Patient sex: M
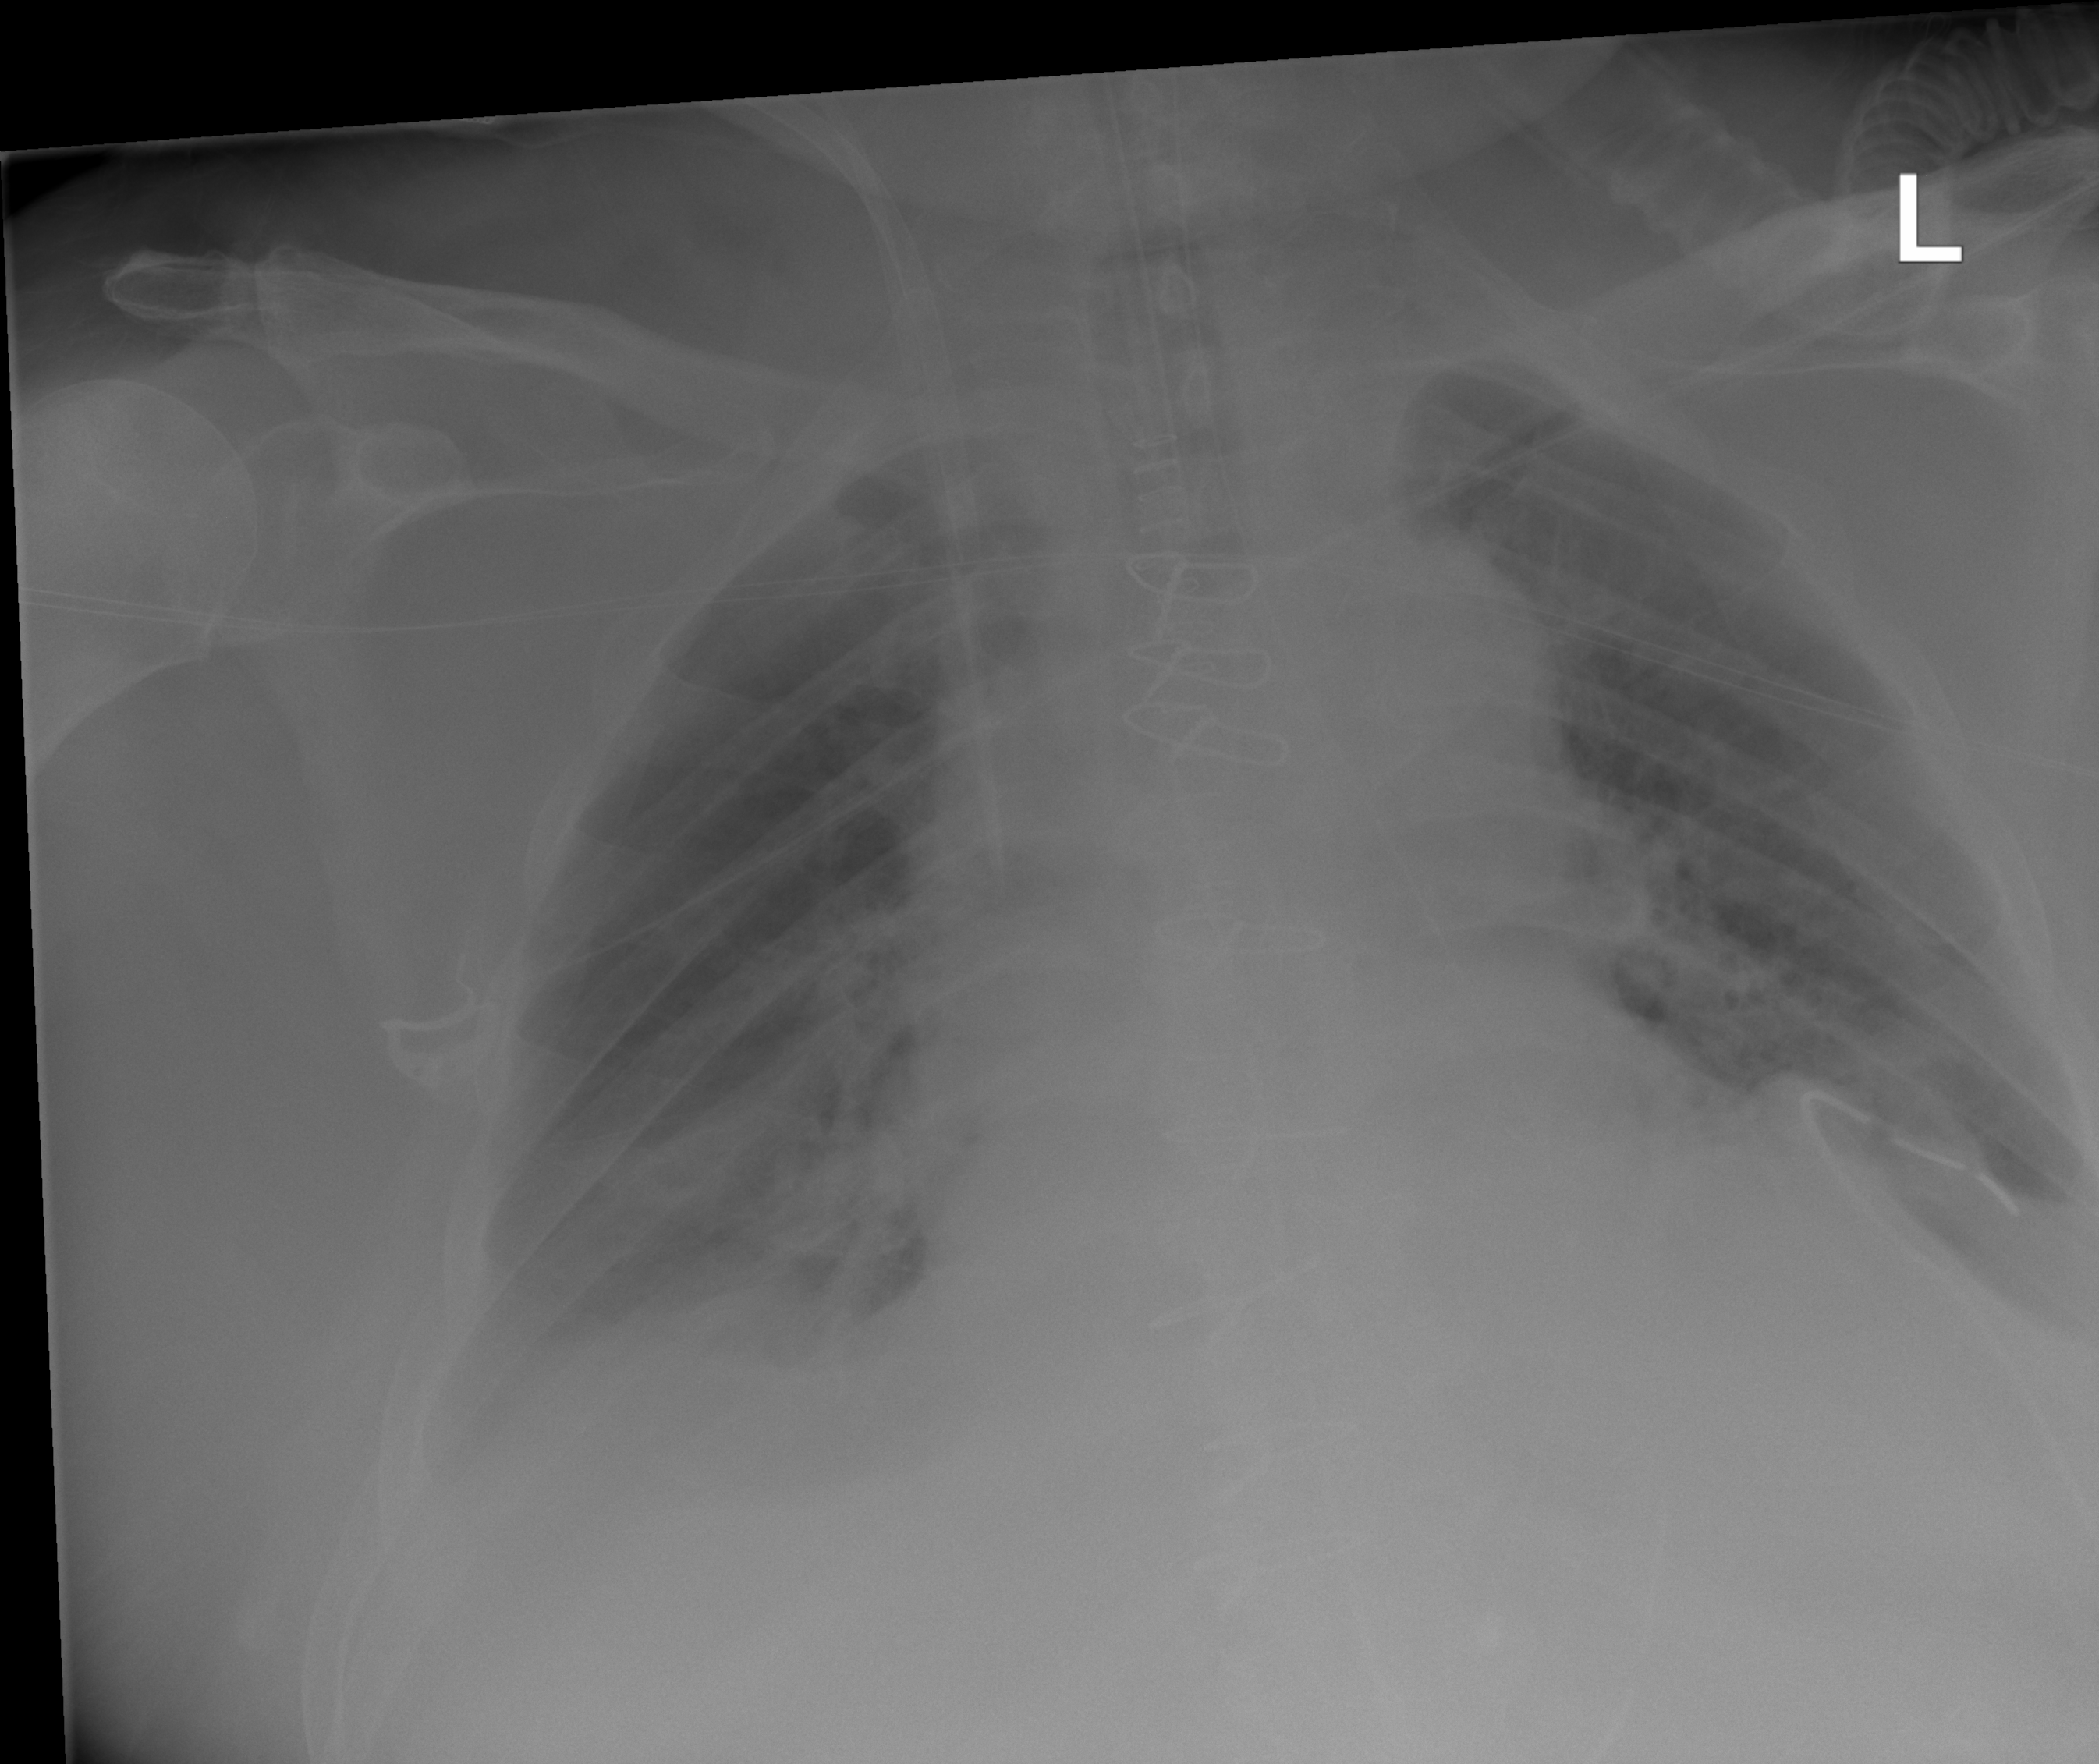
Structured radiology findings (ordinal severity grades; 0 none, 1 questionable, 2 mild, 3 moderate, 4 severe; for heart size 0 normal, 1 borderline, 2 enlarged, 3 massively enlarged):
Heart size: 2
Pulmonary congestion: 2
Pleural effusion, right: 2
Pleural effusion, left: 2
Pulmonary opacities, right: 2
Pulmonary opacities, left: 2
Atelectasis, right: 2
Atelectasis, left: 2